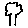
Label: tree